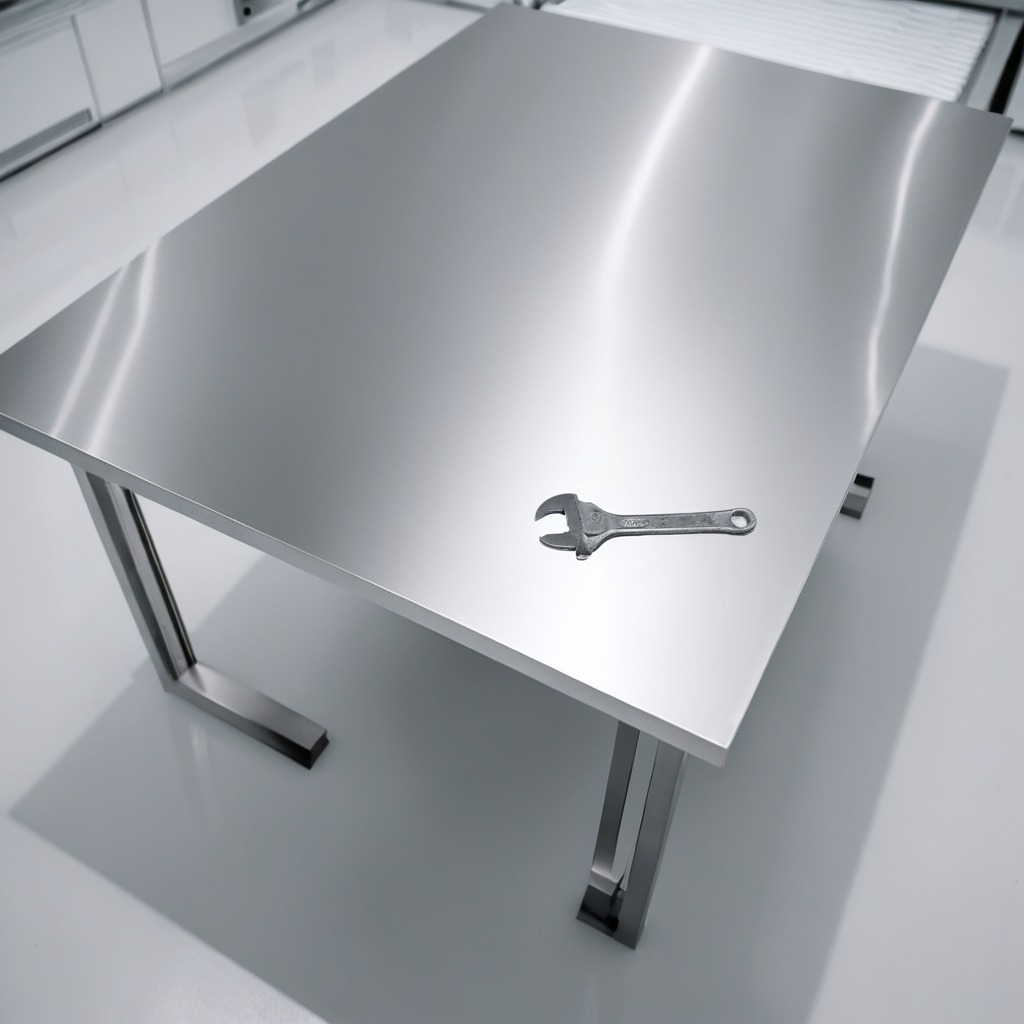
An wrench lies on the stainless steel table in a high-end prototyping lab.